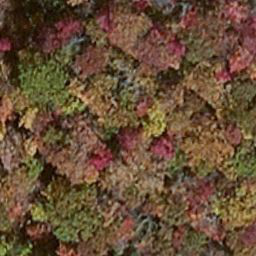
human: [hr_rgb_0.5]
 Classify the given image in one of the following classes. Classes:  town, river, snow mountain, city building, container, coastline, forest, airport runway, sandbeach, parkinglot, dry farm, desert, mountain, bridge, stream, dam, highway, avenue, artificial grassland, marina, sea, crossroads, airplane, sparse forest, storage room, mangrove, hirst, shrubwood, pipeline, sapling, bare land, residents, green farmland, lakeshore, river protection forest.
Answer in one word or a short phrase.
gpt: mangrove